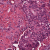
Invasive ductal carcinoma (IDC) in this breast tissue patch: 1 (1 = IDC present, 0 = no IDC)